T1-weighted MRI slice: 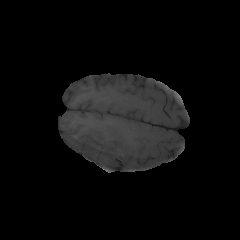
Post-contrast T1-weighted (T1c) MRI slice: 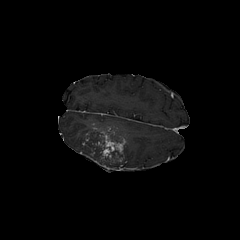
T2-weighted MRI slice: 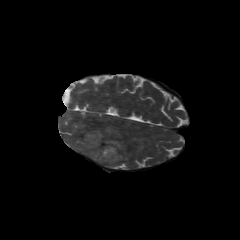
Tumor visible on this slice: yes